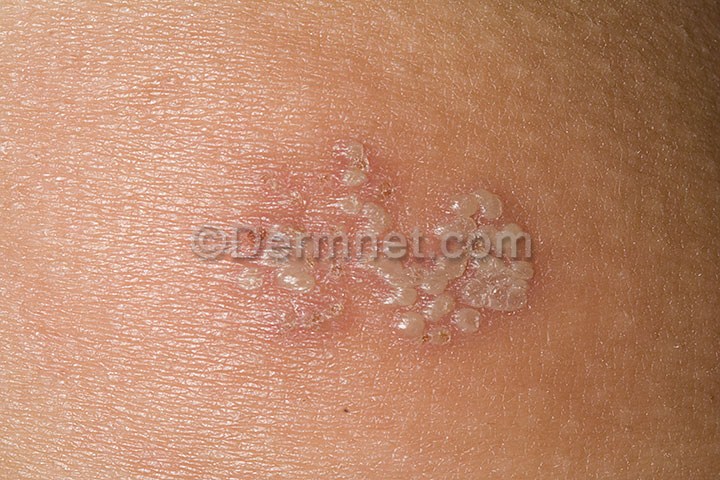
Disease: Warts Molluscum and other Viral Infections